Interaction volume radius: 5 \u00c5
Interaction volume height: 10 \u00c5
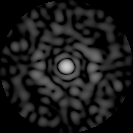
Disorder parameter: 0.8473